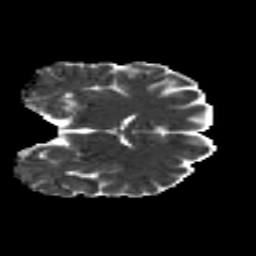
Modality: MD
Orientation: coronal
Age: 27
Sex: female
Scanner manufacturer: siemens
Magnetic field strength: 3 T
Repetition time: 8.8 s
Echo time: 0.085 s